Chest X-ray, AP view. Patient: 29 years old, sex F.
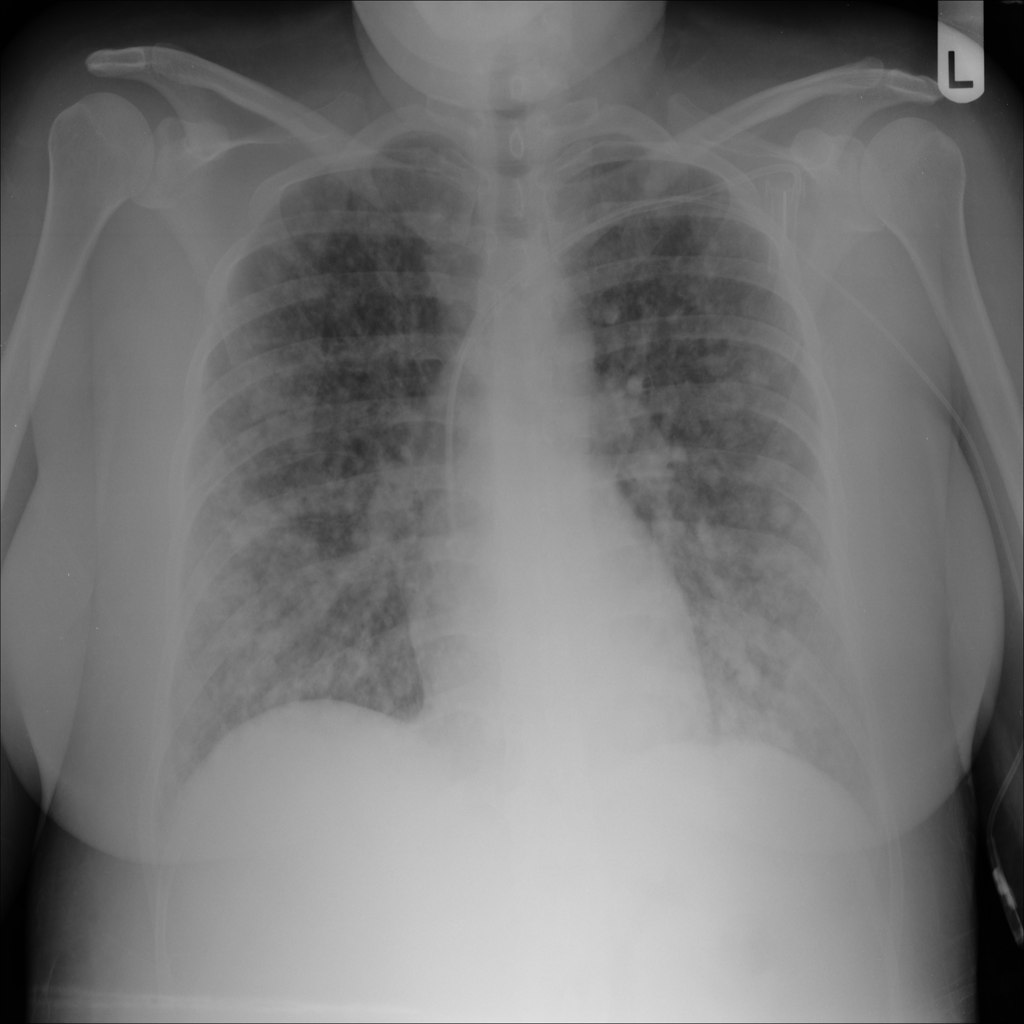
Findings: Infiltration, Nodule